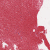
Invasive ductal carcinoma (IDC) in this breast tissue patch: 0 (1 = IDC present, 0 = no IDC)